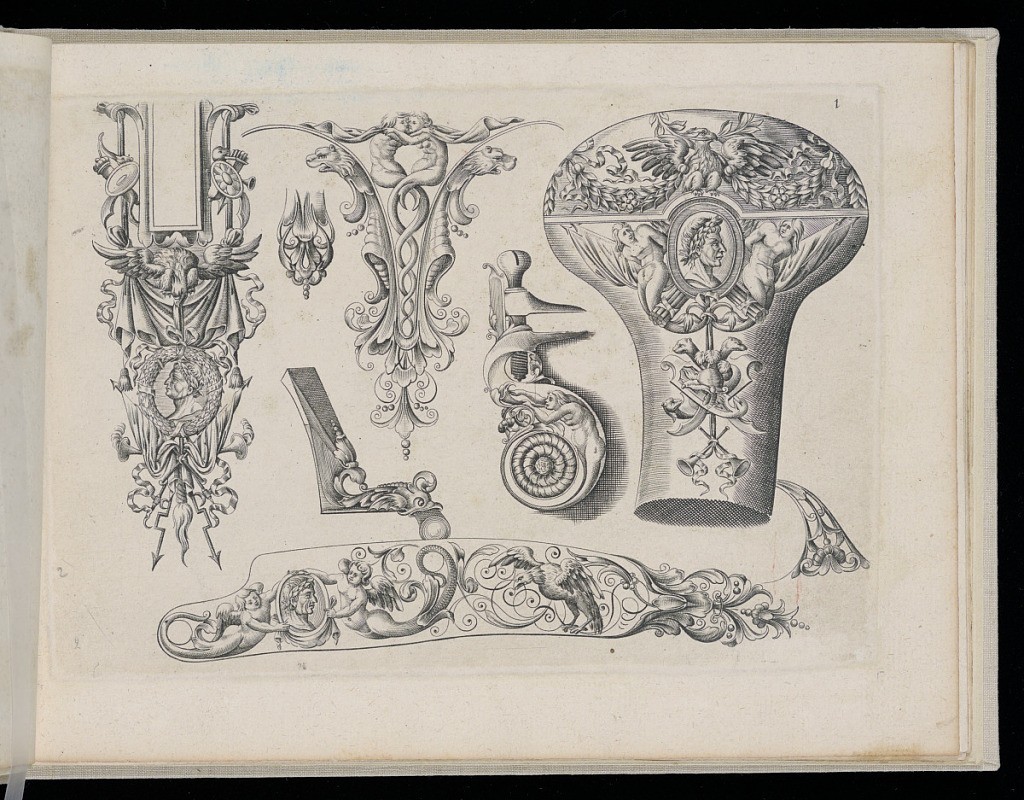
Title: Designs for Gun Parts and Ornament
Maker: Thobie Tourneur, Le Thuraine, French, active ca. 1630 – ca. 1690
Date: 1660
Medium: Engraving on laid paper
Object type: Print
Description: Designs for gun parts (flintlock, butt) decorated with grotesque ornaments, military trophies, mascarons (masks), eagles, putti, animals, roundel portraits, festoons of leaves, scrolling leaves (rinceaux), drapery, ribbons, cartouche, rosettes, and fleurons. The plate is numbered.